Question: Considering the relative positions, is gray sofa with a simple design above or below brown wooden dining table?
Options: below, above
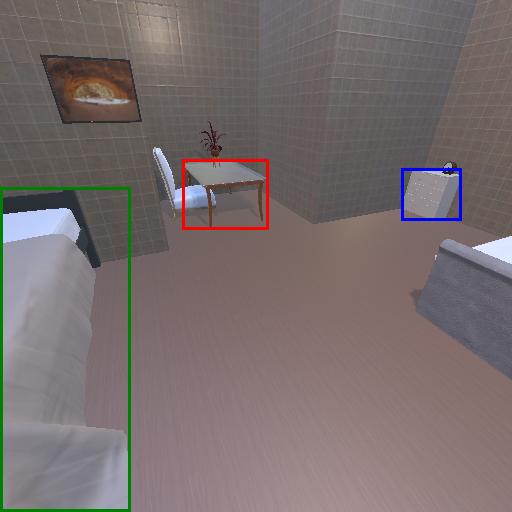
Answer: below